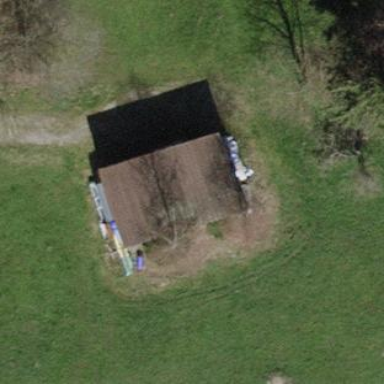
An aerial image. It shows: Shed building.